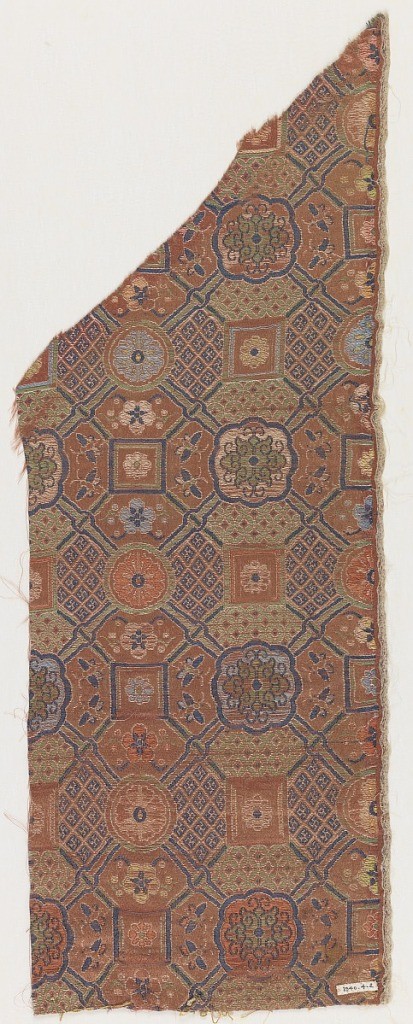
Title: Trim
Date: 19th century
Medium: silk Technique: compound satin weave
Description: Dark red-orange ground with a design formed by primary dark blue weft and secondary wefts of light and dark blue, green, pink, tan and yellow. Geometric design with minute lozenges and swastikas grouped into squares with rosettes in some areas of the design. Lotus medallions at intersections. With insects or butterflies. Right selvage present.